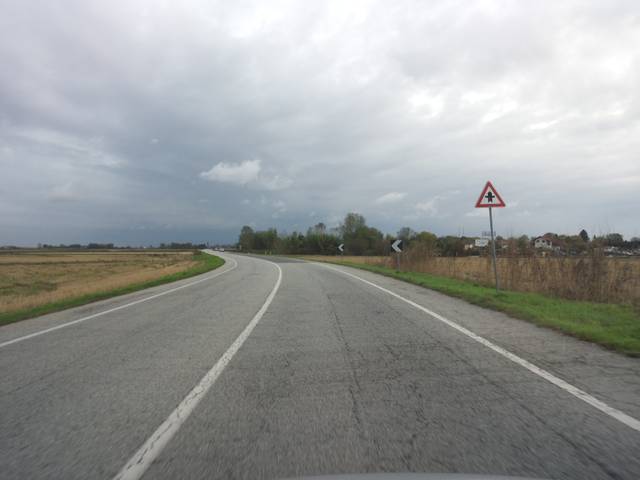
Region: Italy
Coordinates: 45.238, 8.458